Question: env:
- -
Wheng I 'git commit', it says:
'''
warning: LF will be replaced by CRLF.
'''
Is this warning tail backward?
I edit file in Windows, the end of line is 'CRLF', just like this pic:

And git changes it to 'LF' for committing to repo.
So I think the correct warning is:
'''
warning: CRLF will be replaced by LF.
'''
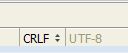
Answer: > warning: LF will be replaced by CRLF.
Depending on the editor you are using, a text file with LF wouldn't necessary be saved with CRLF: recent editors can eol style. But that git config setting insists on changing those...
Simply make sure that (as <URL>:
'''
git config --global core.autocrlf false
'''
That way, you avoid any automatic transformation, and can still specify them through a <URL>.
---
> windows git "LF will be replaced by CRLF"
## Note: the warning message has changed with Git 2.37 (Q3 2022)
> Is this warning tail backward?
No: you are on Windows, and the <URL> does mention
> Use this setting if you want to have 'CRLF' line endings in your working directory even though the repository does not have normalized line endings.
As described in "<URL>, with 'core.autocrlf=true'.
'''
repo
/ \
crlf->lf lf->crlf
/ '''
As mentioned in <URL>, that warning is the same as:
> warning: (If you check it out/or clone to another folder with your current 'core.autocrlf' configuration,) LF will be replaced by CRLF
The file will have its original line endings in your (current) working directory.
As mentioned in <URL>:
> I still feel this message is confusing, the message could be extended to include a better explanation of the issue, for example: "LF will be replaced by CRLF in 'file.json' after removing the file and checking it out again".
Note: Git 2.19 (Sept 2018), when using 'core.autocrlf', .
---
As <URL>, if there is a conversion on commit, it is to 'LF' only.
That specific warning "'LF will be replaced by CRLF'" comes from <URL>:
'''
if (checksafe == SAFE_CRLF_WARN)
warning("LF will be replaced by CRLF in %s.
The file will have its original line endings
in your working directory.", path);
else /* i.e. SAFE_CRLF_FAIL */
die("LF would be replaced by CRLF in %s", path);
'''
It is called by <URL>.
And that last 'renormalize_buffer()' is only called by <URL>.
So I suspect this conversion happens on a 'git commit' only if said commit is part of a merge process.
---
Note: with Git 2.17 (Q2 2018), a code cleanup adds some explanation.
See <URL>.
<URL>
>
## convert_to_git(): safe_crlf/checksafe becomes int conv_flags
> When calling 'convert_to_git()', the 'checksafe' parameter defined what
should happen if the EOL conversion ('CRLF --> LF --> CRLF') does not
roundtrip cleanly.
In addition, it also defined if line endings should be renormalized ('CRLF --> LF') or kept as they are.
> checksafe was an 'safe_crlf' enum with these values:
'''
SAFE_CRLF_FALSE: do nothing in case of EOL roundtrip errors
SAFE_CRLF_FAIL: die in case of EOL roundtrip errors
SAFE_CRLF_WARN: print a warning in case of EOL roundtrip errors
SAFE_CRLF_RENORMALIZE: change CRLF to LF
SAFE_CRLF_KEEP_CRLF: keep all line endings as they are
'''
---
Note that a regression introduced in <URL>':
'safe_crlf/checksafe' becomes 'int conv_flags'", 2018-01-13, Git 2.17.0) back in Git 2.17 cycle caused 'autocrlf' rewrites to produce a warning message
'safecrlf=false'.
See <URL>.
<URL>